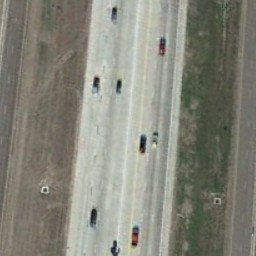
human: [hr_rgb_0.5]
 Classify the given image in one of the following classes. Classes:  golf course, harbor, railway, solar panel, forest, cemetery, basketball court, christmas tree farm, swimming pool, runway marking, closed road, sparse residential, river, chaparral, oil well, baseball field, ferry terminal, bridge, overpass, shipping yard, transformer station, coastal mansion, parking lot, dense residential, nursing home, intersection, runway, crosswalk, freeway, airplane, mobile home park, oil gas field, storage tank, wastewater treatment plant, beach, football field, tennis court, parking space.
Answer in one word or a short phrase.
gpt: freeway